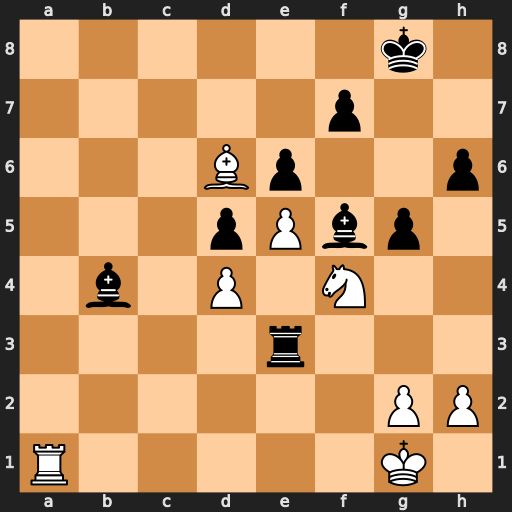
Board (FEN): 6k1/5p2/3Bp2p/3pPbp1/1b1P1N2/4r3/6PP/R5K1
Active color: w
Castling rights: -
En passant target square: -
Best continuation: Ra8+ Kg7 Nh5+ Kg6 Nf6